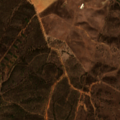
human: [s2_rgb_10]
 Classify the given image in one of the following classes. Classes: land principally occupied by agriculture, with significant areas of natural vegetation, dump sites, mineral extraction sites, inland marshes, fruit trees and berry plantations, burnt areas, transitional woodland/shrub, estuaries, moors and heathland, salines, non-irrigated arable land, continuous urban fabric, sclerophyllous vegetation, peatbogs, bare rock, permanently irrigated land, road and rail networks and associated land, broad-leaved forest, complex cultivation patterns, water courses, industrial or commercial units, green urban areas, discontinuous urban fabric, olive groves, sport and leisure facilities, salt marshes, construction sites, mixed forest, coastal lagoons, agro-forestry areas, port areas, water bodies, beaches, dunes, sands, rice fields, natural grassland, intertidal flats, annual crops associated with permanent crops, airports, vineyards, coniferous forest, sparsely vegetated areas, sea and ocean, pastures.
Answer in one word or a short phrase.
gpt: non-irrigated arable land, agro-forestry areas, broad-leaved forest, transitional woodland/shrub